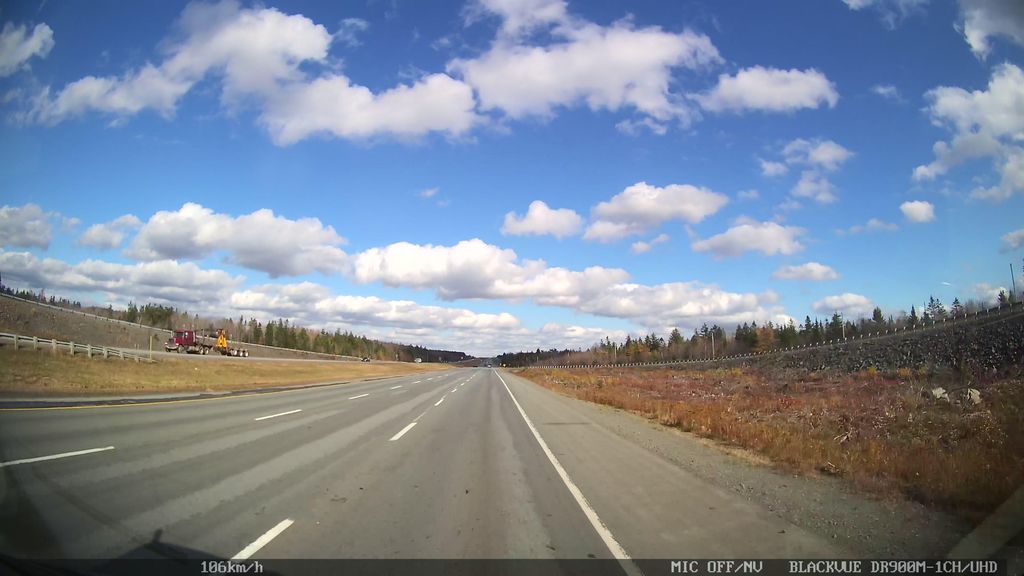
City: halifax